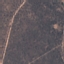
Land use / land cover class: HerbaceousVegetation